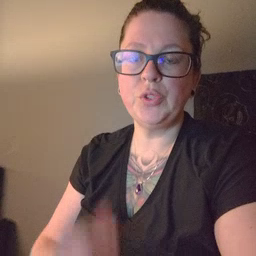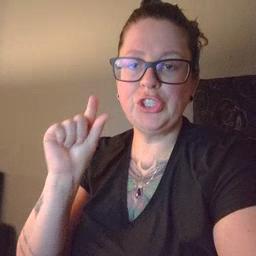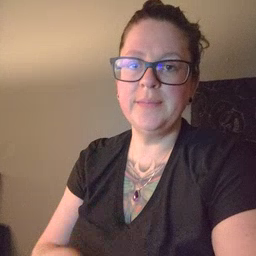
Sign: green